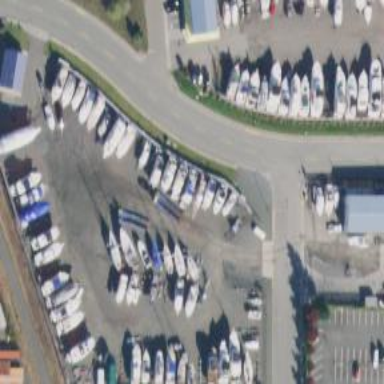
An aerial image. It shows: Boatyard located near waterway.